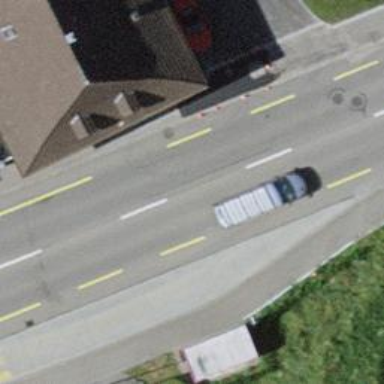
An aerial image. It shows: Bus stop equipped with public transport stop position.